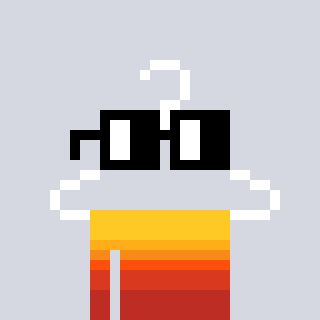
a pixel art character with square black glasses, a hanger-shaped head and a purple-colored body on a cool background